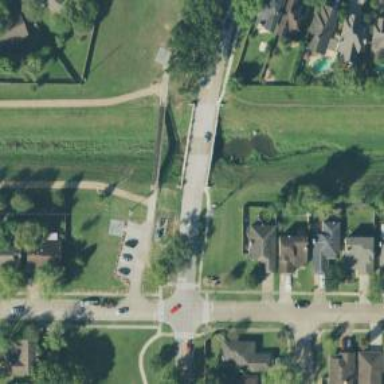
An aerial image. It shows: Footway bridge.